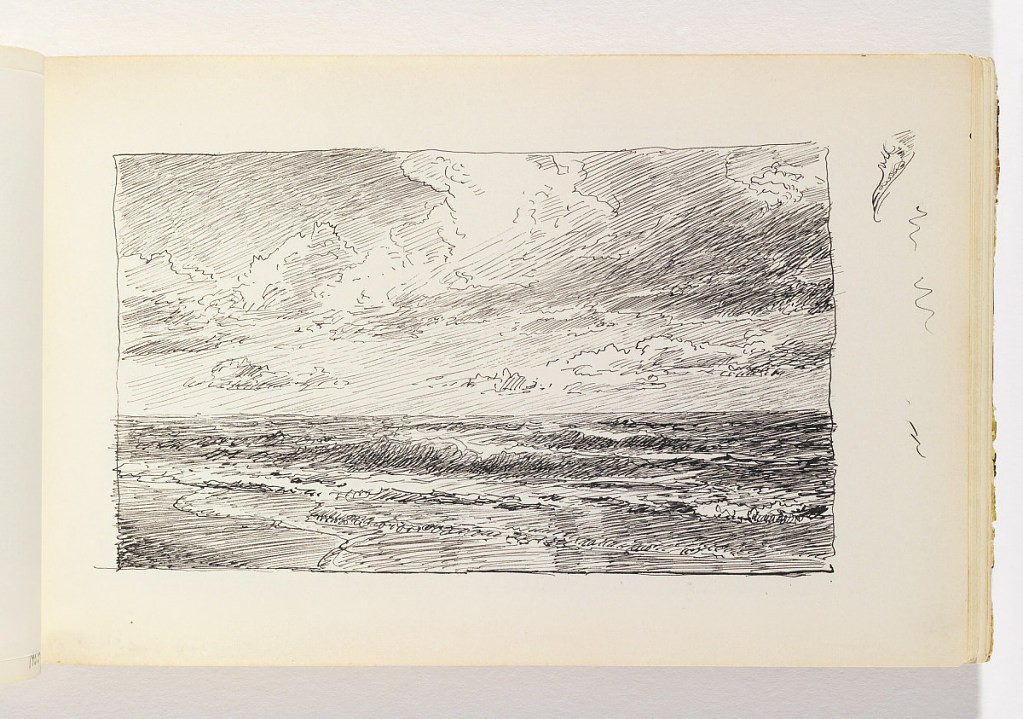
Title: Study of Clouds and Waves Onshore
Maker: William Trost Richards, American, 1833–1905
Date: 1890–1900
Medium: Pen and black ink on off-white wove paper
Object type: Sketchbook folio
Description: View of ocean from beach, out towards horizon, with waves coming on shore and detailed clouds. Small, abstract doodle in margin at top right of image.